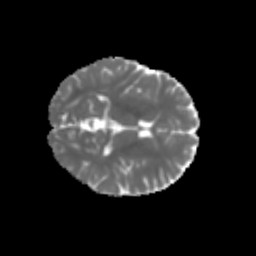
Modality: MD
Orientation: axial
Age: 21
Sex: female
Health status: healthy